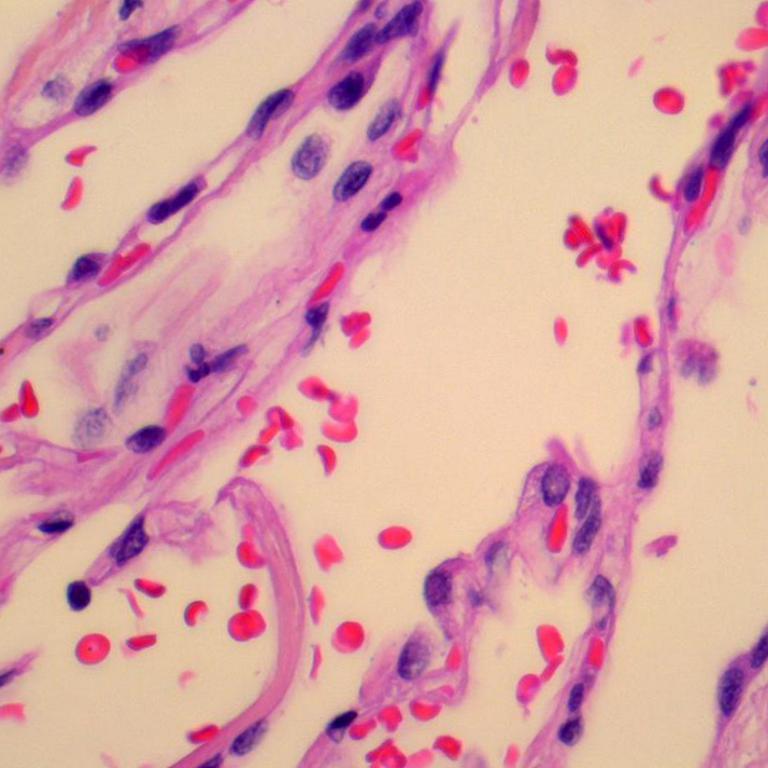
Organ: lung
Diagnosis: benign